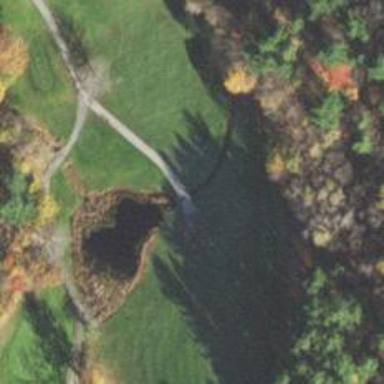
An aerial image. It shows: Culvert tunnel.